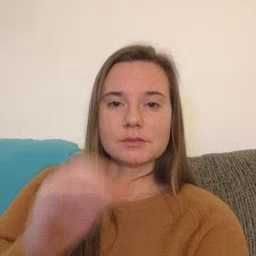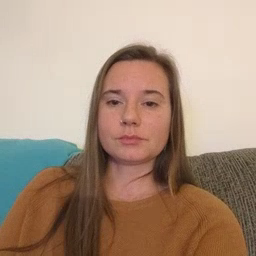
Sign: drink